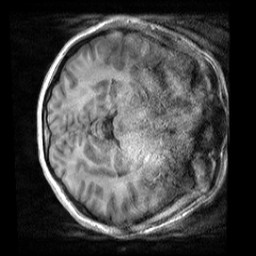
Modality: T1w
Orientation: axial
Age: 22
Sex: female
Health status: healthy
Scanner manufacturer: siemens
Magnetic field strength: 3 T
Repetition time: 2 s
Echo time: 0.00232 s